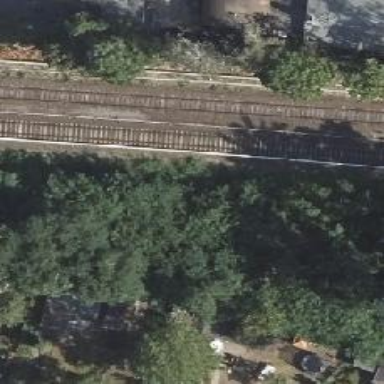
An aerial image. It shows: Solitary milestone along the railway.